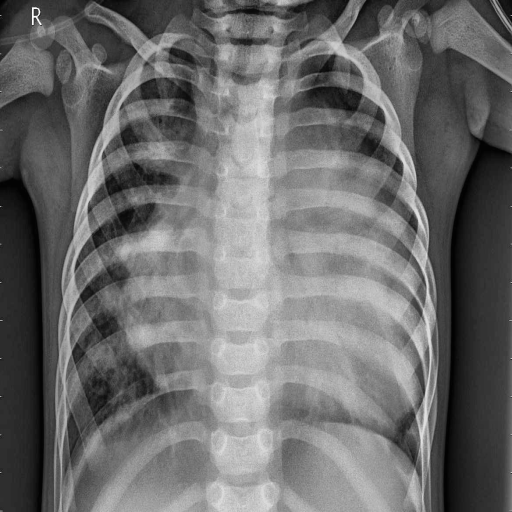
Finding: PNEUMONIA